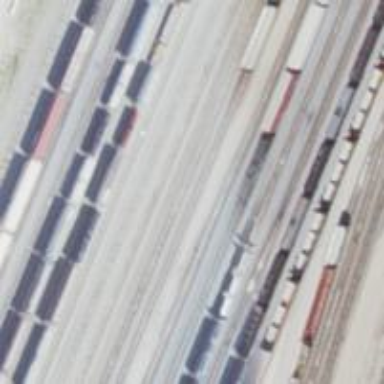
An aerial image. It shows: Railway yard used for servicing trains.